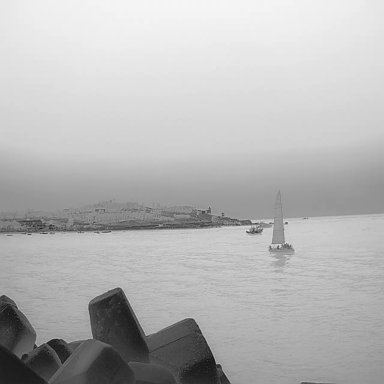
There are four objects shown in the infrared image, including two bulk_carriers, a canoe, and a sailboat.